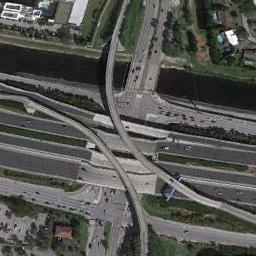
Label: overpass